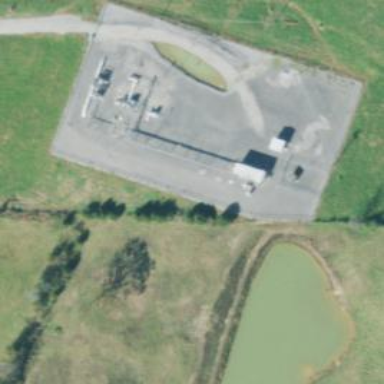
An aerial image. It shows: Industrial area with pumping substation enclosed by fence.